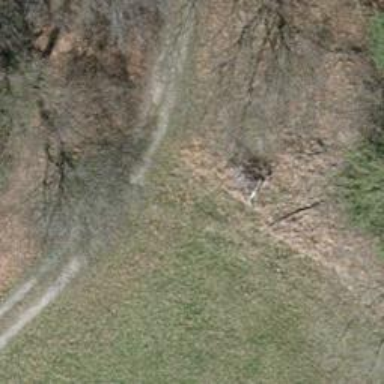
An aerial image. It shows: Pebblestone track with grade3 tracktype.